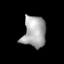
Tissue: lung
Cell type: Epithelial cells
Senescence score: 0.1693
Nuclear area (px): 709
Mean DAPI intensity: 166.564